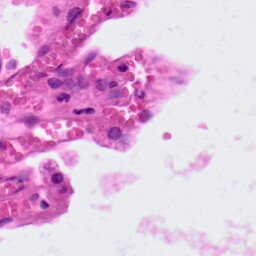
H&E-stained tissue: Lung